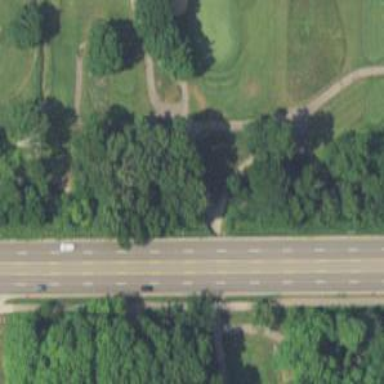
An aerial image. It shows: Path designated for golf carts.